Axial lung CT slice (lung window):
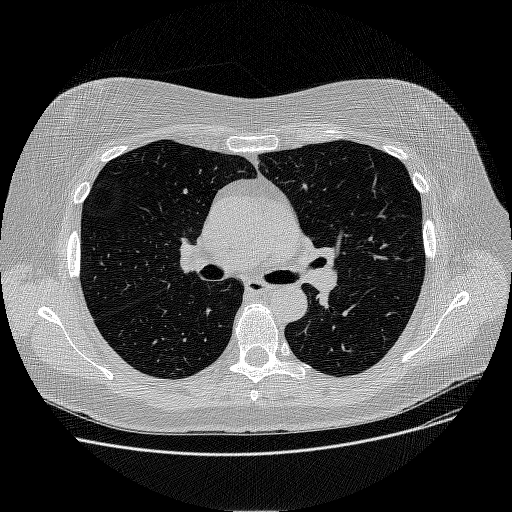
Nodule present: no